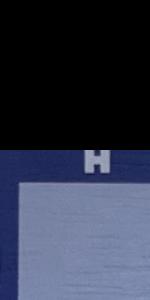
Label: Empty